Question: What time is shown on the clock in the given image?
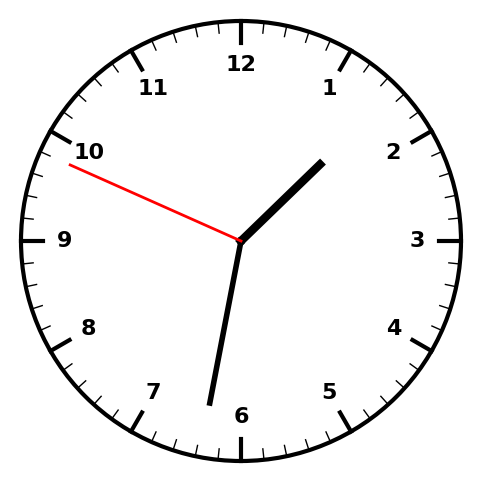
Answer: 01:31:49